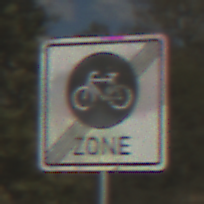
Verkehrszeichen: EndeFahrradzone
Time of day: MorningAfternoon
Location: Outdoor (Nature)
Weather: PartlyCloudy
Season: NotSpecified
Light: Natural